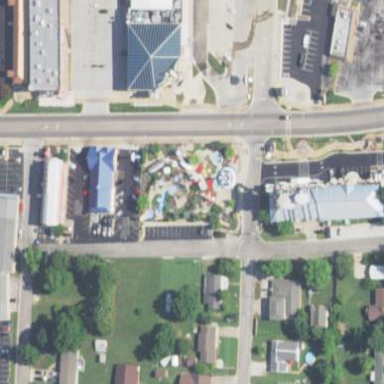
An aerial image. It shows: Miniature golf course.